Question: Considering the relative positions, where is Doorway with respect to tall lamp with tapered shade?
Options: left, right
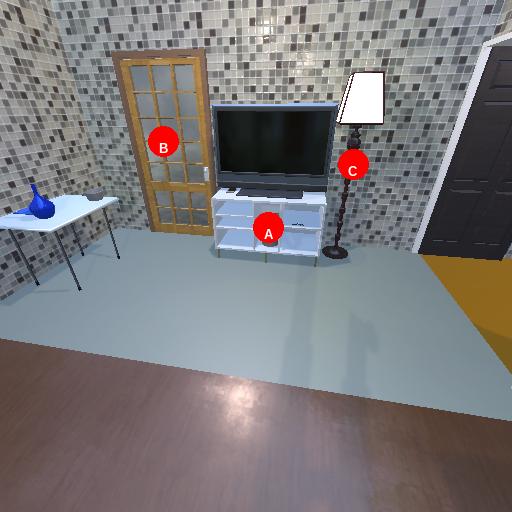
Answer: left